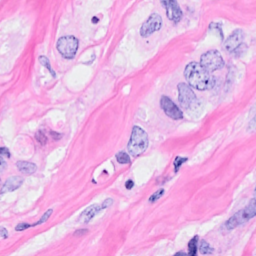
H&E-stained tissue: Breast